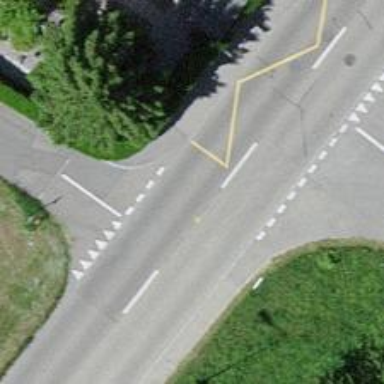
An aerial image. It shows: Public transport stop position.